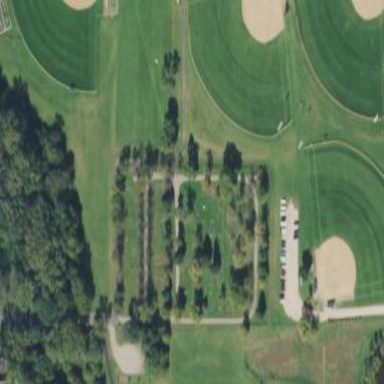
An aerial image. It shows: Cemetery.